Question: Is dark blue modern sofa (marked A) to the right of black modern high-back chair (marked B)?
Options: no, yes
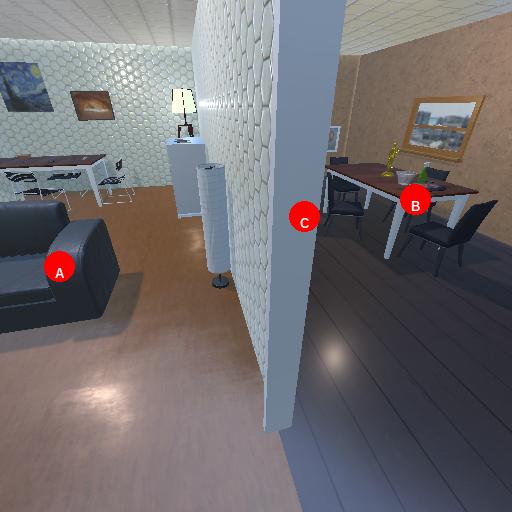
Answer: no